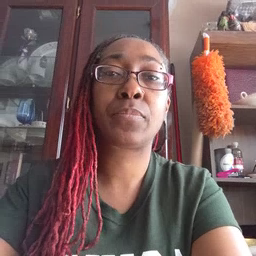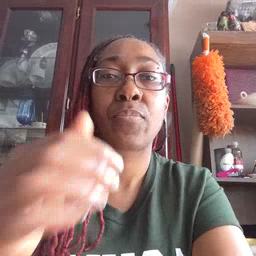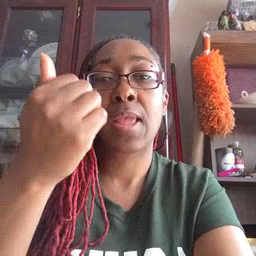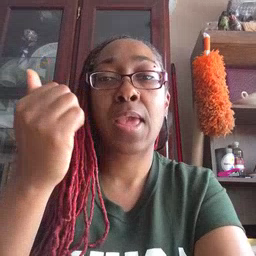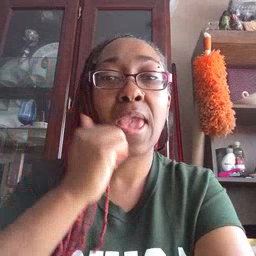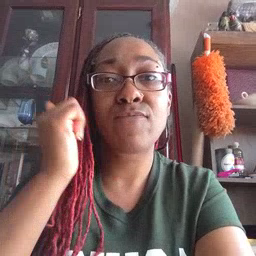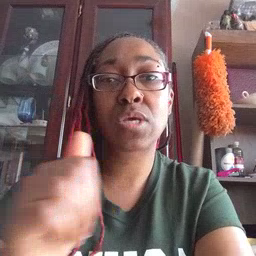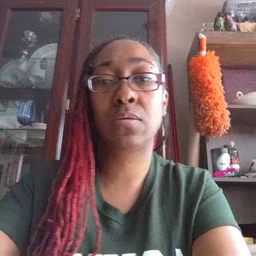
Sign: every